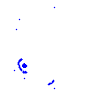
Particle: kaon